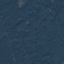
Land use / land cover: Forest